Field crop: tomato
Growth stage: 2
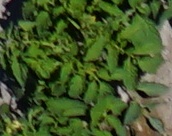
Species: tomato